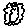
Label: cloud